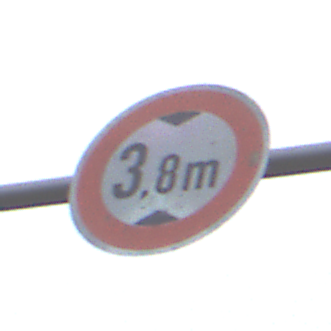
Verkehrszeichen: TatsaechlicheHoehe
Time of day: MorningAfternoon
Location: Outdoor (RoadRail)
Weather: Overcast
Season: NotSpecified
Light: Natural